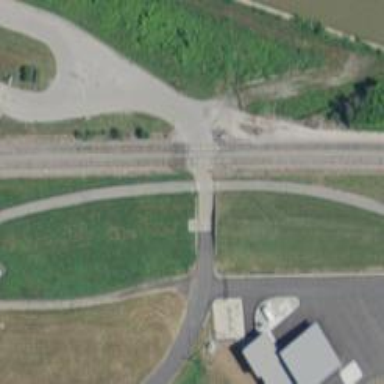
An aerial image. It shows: Level crossing on the railway with lights.